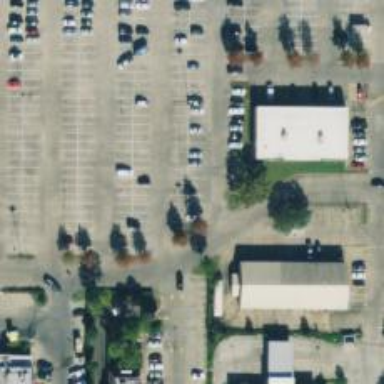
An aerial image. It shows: Parking space is available.